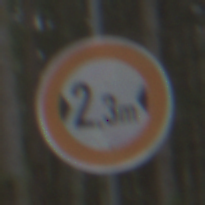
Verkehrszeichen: TatsaechlicheBreite2Komma3
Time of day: Midday
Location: Outdoor (Nature)
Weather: Overcast
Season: NotSpecified
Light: Natural